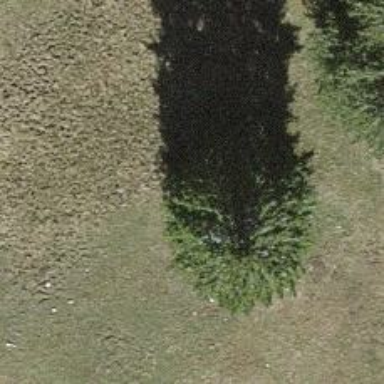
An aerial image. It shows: Needle-leaved tree in its natural environment.